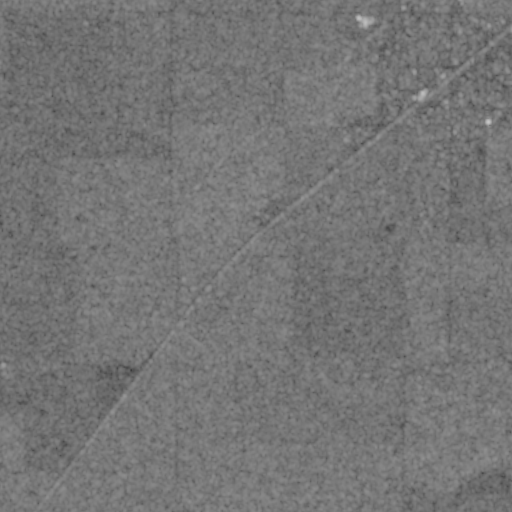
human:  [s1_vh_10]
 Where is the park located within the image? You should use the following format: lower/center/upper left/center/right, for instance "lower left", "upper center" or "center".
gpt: The park is located in the upper right of the image.
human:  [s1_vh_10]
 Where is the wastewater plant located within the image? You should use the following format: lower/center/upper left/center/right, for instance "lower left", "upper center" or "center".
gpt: The wastewater plant is located in the center right of the image.
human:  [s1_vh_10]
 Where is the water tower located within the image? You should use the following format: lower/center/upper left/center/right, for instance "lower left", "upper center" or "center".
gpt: The water tower is located in the upper right of the image.
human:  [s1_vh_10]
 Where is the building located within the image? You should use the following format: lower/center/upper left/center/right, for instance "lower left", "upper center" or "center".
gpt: The building is located in the upper right of the image.
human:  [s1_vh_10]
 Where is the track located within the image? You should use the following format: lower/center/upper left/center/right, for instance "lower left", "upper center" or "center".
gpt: There is no track in the image.

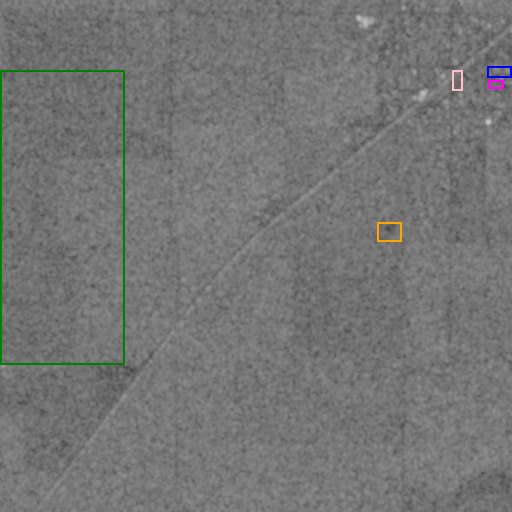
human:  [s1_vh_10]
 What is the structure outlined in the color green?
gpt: The structure outlined in green is a crop field.
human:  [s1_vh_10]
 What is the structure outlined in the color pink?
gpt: The structure outlined in pink is a park.
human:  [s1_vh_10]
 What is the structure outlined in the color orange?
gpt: The structure outlined in orange is a wastewater plant.
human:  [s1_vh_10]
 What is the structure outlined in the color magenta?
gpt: The structure outlined in magenta is a building.
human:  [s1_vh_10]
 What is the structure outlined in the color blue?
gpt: The structure outlined in blue is a building.
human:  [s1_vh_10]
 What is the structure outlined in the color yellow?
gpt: There is no yellow outline.